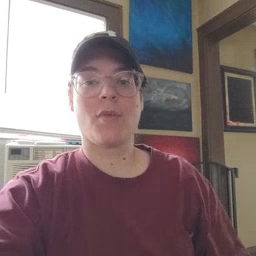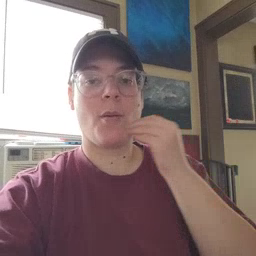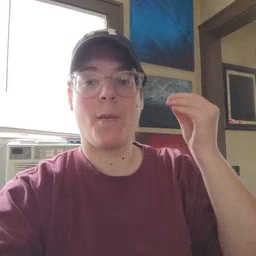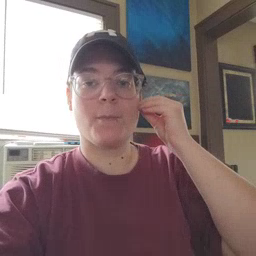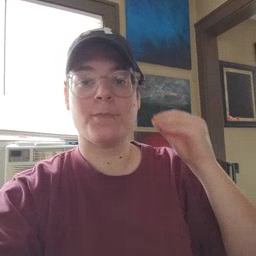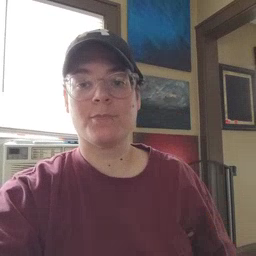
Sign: home